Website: lowes
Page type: customer-info-address
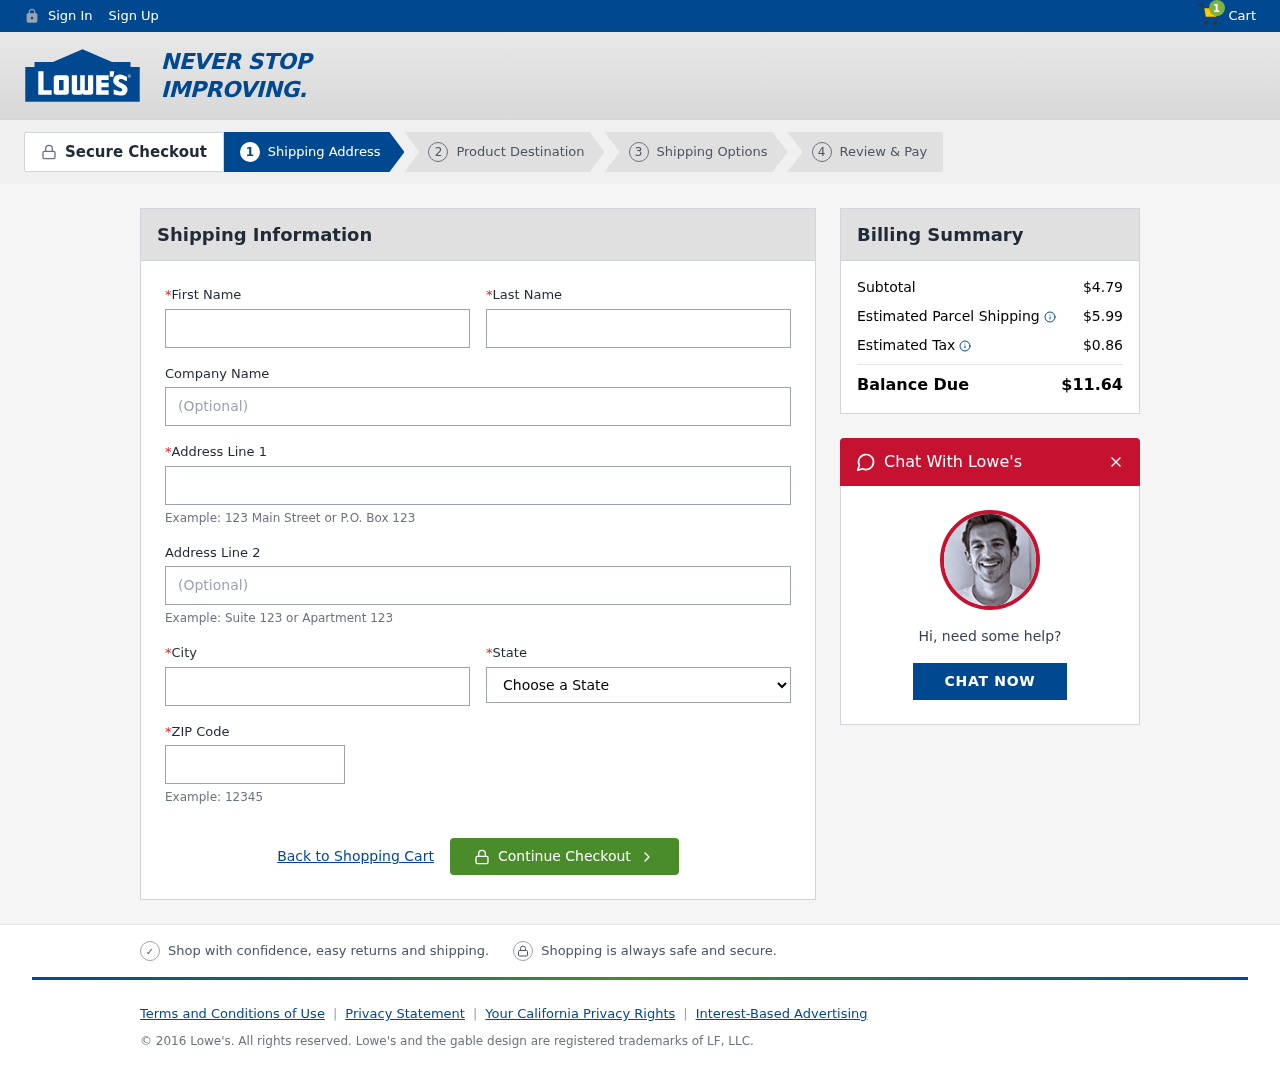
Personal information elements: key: PII_CITY
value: South Jasminside
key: PII_COMPANY
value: Bailey, Jones and Hernandez
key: PII_FIRSTNAME
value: Ian
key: PII_LASTNAME
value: Cunningham
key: PII_POSTCODE
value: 37085
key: PII_STATE
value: Alaska
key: PII_STREET
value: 7728 Joseph Trail
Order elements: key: ORDER_NUM_ITEMS
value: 1
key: ORDER_SUBTOTAL
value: $4.79
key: ORDER_SHIPPING_COST
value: $5.99
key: ORDER_TAX
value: $0.86
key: ORDER_TOTAL
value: $11.64